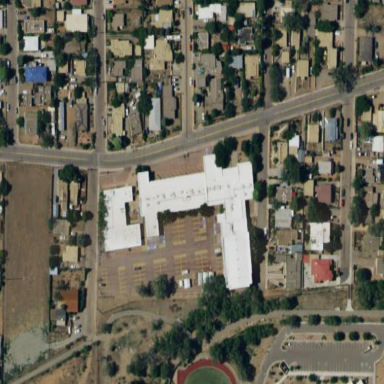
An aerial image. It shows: School building.